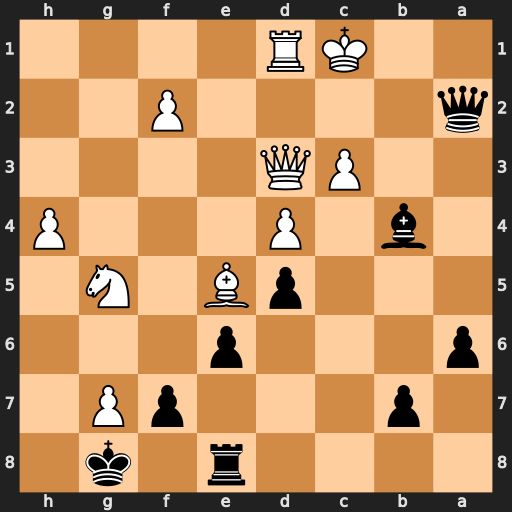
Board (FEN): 4r1k1/1p3pP1/p3p3/3pB1N1/1b1P3P/2PQ4/q4P2/2KR4
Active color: b
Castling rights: -
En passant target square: -
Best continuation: Ba3#